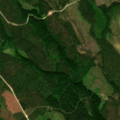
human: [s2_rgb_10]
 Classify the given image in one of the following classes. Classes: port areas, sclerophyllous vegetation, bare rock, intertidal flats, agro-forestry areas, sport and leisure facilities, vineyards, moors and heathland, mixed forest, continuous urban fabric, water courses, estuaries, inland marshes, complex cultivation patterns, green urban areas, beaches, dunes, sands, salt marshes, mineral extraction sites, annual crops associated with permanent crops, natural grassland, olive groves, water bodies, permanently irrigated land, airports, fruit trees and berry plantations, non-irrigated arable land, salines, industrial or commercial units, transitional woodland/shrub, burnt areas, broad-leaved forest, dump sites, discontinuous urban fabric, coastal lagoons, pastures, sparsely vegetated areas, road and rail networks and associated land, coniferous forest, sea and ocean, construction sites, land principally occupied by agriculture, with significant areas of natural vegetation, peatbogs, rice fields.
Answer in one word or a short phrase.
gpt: coniferous forest, peatbogs